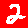
Digit: 2